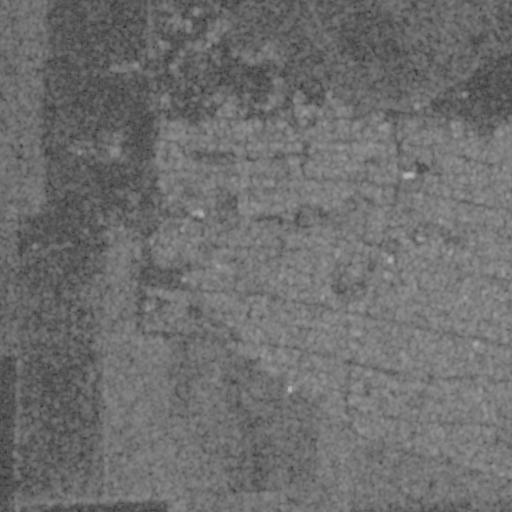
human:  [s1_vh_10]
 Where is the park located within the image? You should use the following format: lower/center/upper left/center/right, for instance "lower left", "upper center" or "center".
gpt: The park is located in the lower right of the image.
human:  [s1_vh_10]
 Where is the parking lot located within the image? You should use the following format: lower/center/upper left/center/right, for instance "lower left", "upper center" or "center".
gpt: The parking lot is located in the center right of the image.
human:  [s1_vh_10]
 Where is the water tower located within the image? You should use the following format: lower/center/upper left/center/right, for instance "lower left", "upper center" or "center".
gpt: The water tower is located in the upper left of the image.
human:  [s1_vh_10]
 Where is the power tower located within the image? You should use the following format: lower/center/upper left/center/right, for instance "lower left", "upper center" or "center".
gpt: There is no power tower in the image.

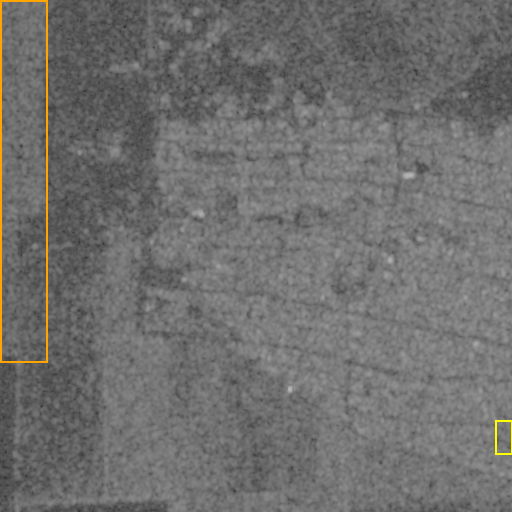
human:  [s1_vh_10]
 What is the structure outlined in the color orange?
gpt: The structure outlined in orange is a crop field.
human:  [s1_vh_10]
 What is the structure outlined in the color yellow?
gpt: The structure outlined in yellow is a park.
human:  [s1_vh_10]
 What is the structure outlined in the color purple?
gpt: There is no purple outline.